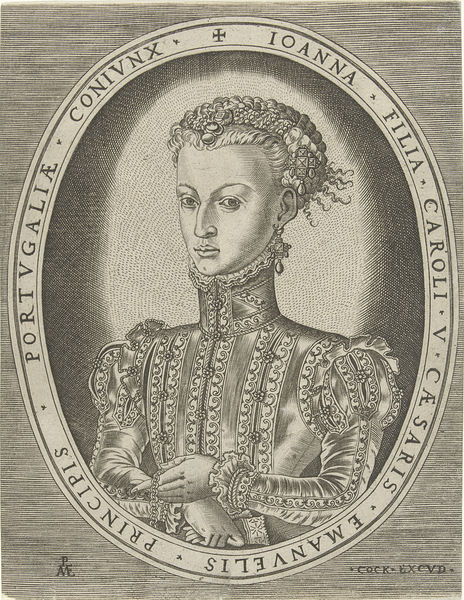
Titel: Portret van Johanna van Habsburg
Künstler: Pieter van der Heyden
Standort: Amsterdam
Institution: Rijksmuseum
Schlagwörter: dame, kragen, portrait, puffärmel, dreiviertelansicht, harnisch, ionna